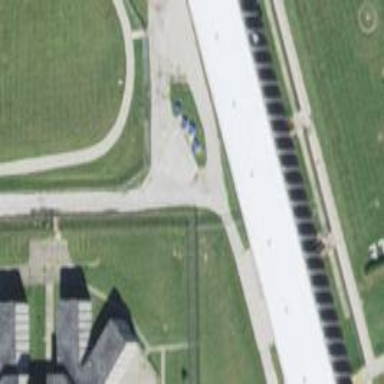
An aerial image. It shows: Prison building.